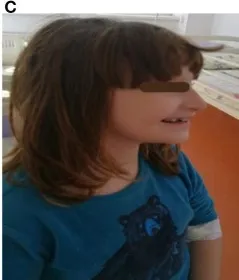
A 5- year 5-month-old girl (child 3) with craniofacial dysmorphism, mandibular hypoplasia, dental abnormalities, malocclusion, and intellectual disability.
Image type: medical_photograph (oral_photograph)